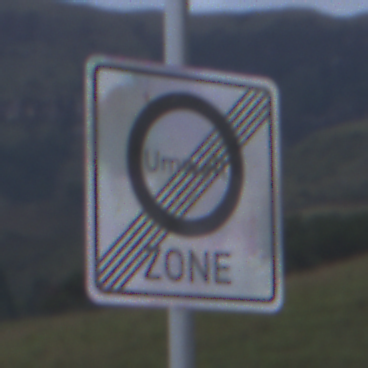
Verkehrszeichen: EndeUmweltzone
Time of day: SunriseSunset
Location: Outdoor (Nature)
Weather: PartlyCloudy
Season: NotSpecified
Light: Natural